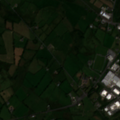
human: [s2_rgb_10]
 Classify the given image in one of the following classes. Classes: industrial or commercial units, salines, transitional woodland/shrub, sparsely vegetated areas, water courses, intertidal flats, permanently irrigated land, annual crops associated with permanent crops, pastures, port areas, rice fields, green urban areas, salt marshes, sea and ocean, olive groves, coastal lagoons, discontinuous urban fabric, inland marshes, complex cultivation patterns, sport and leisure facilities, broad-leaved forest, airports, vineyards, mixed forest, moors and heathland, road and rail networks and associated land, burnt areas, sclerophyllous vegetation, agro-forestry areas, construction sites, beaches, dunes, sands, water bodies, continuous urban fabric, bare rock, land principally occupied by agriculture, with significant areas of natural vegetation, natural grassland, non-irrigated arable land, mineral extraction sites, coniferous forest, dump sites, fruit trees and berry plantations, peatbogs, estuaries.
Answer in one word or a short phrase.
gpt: industrial or commercial units, pastures, land principally occupied by agriculture, with significant areas of natural vegetation